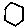
Label: hexagon